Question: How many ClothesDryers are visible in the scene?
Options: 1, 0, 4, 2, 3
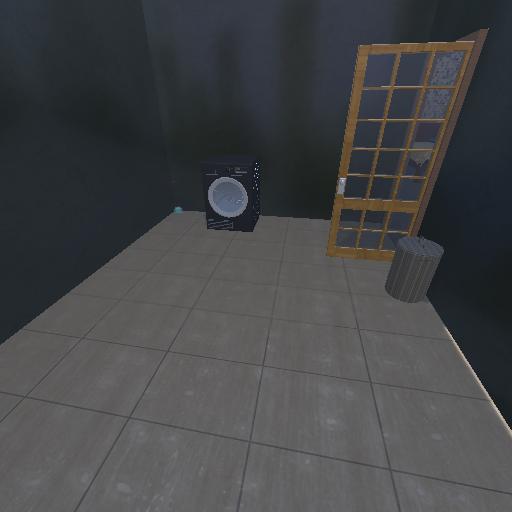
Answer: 1